Question: I'm working on my website and I would like to have a nice quotation. To do that, I'd like to have two big quotation marks images at the beginning and the end of my text, like incorporated in the text, that would move with the text when I resize the window.
I've tried to use a span with a display: block and the image as background but it acts like a div.
If I use a div and margins to place it right, it stays at the same place when I resize the window and is no more align with my text.
What would you advise ?
EDIT
Here is what I would like :

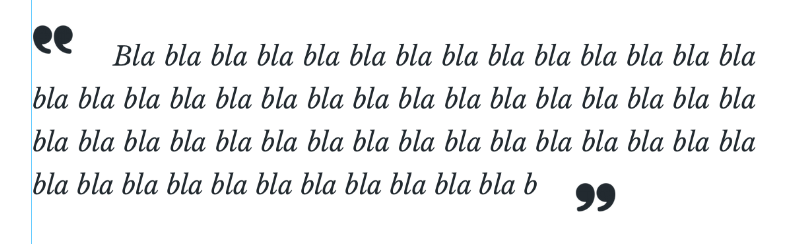
Answer: Using a span was the correct choice but you should set it to 'inline' or 'inline-block' (or leave it alone altogether). As you found out, setting it to block made it occupy the entire width.
If you can use something other than an image, you can put a span around the quote character itself and use any unicode or other font family for quotation marks. Then you can put a span just around that and set it however you wish while maintaining an inline textual quote.